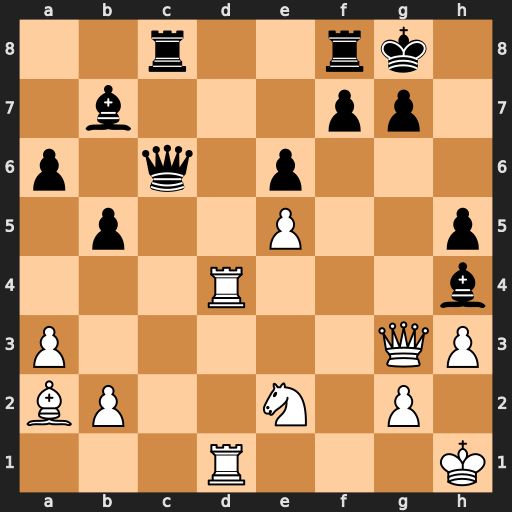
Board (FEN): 2r2rk1/1b3pp1/p1q1p3/1p2P2p/3R3b/P5QP/BP2N1P1/3R3K
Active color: w
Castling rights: -
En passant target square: -
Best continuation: Rxh4 Qxg2+ Qxg2 Bxg2+ Kxg2